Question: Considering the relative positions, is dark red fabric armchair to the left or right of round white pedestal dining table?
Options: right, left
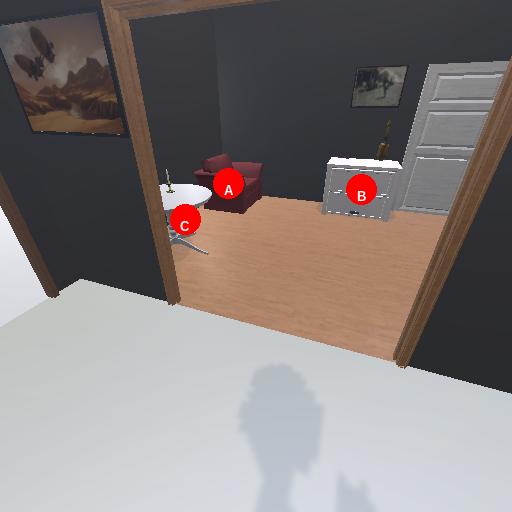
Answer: right